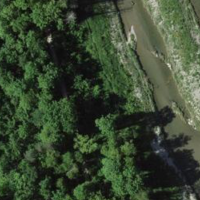
EUNIS habitat code: 41
Species observed at this site:
Humulus lupulus